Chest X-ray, AP view. Patient: 64 years old, sex M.
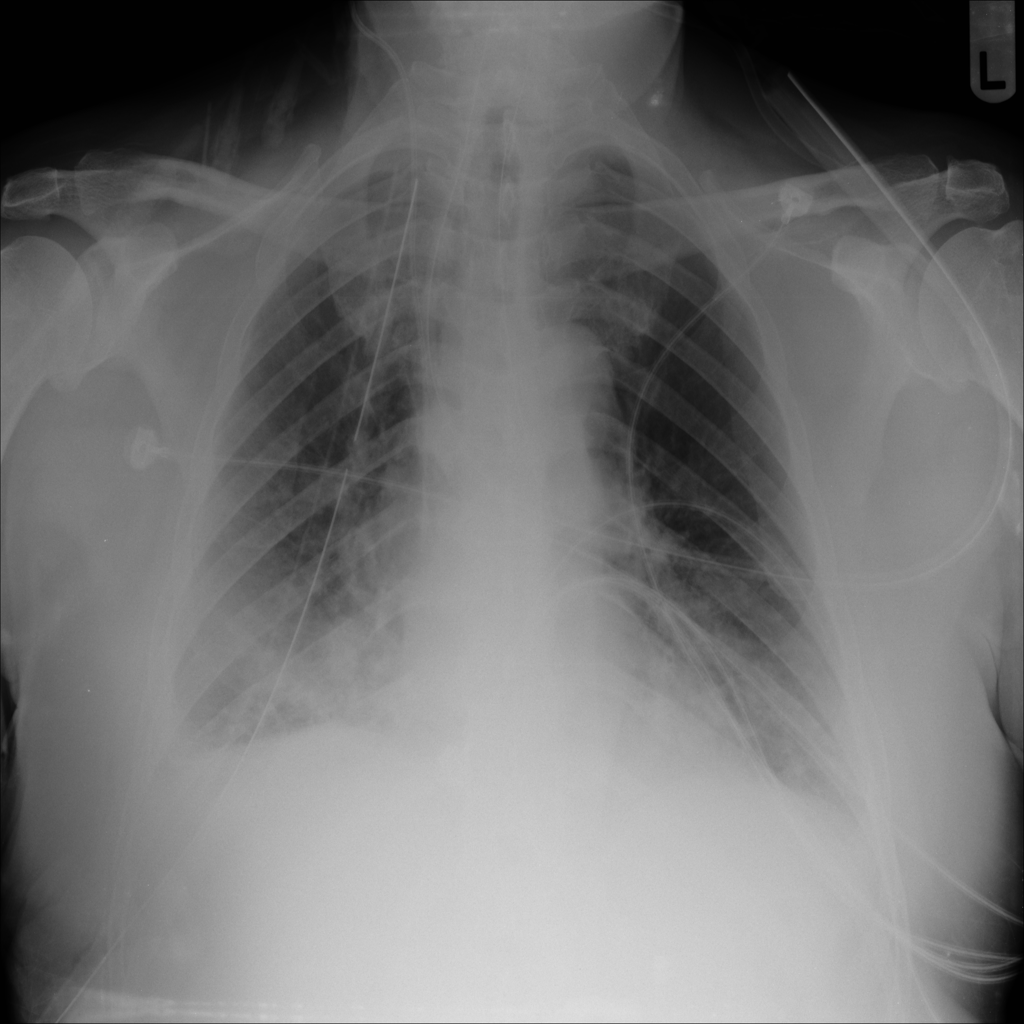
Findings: Infiltration